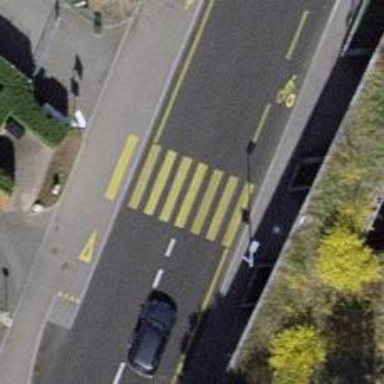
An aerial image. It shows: Marked crossing with zebra stripes on the road.